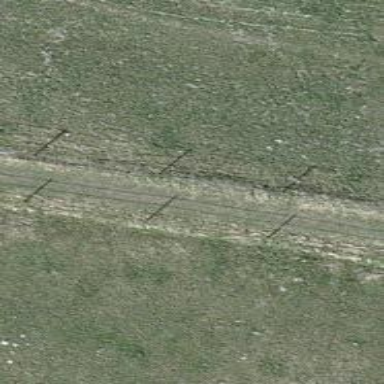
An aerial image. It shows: Grass path.